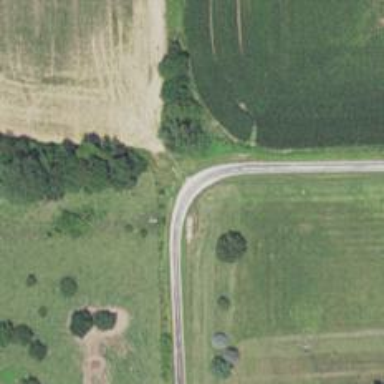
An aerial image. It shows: Unclassified road.